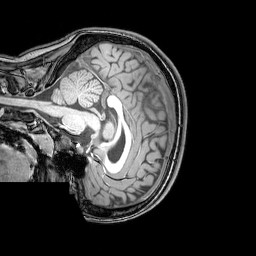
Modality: T1w
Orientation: sagittal
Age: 22
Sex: female
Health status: healthy
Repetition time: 0.081 s
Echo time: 0.037 s